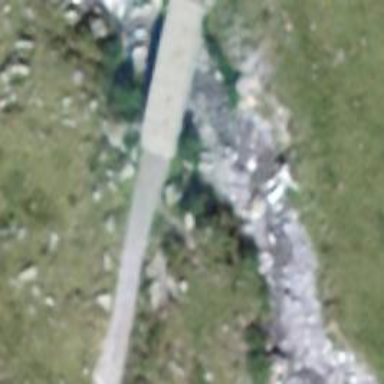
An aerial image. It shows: Path leading to bridge.